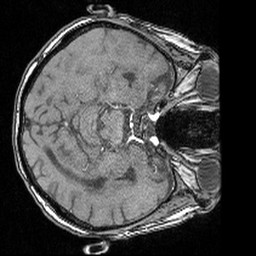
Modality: angio
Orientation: axial
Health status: ill
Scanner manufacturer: siemens
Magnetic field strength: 3 T
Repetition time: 0.022 s
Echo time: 0.00395 s